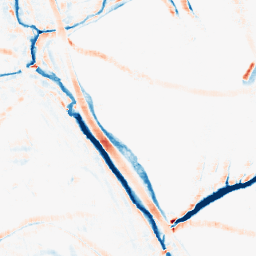
Category: morphological
Decomposition family: morphological_square
Decomposition parameters: operation: average
size: 10
Upsampling method: sinc_blackman
Upsampling parameters: scale: 8
kernel_size: 16
Upsampling scale: 8